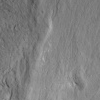
Atmospheric dust classification: not_dusty